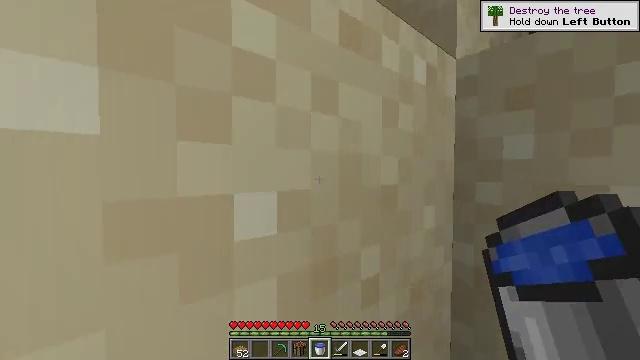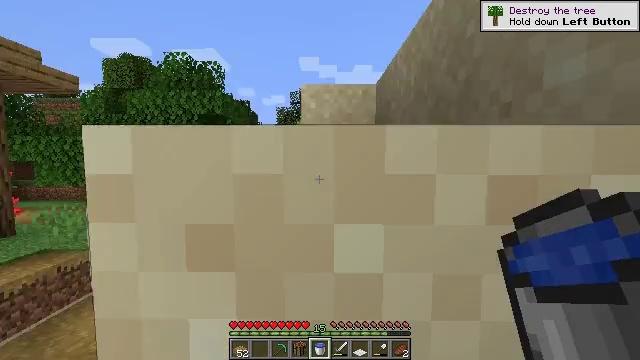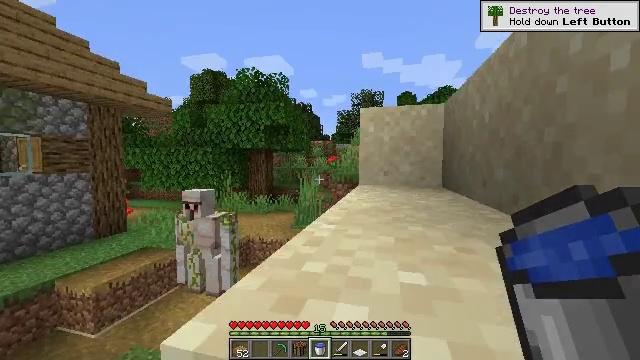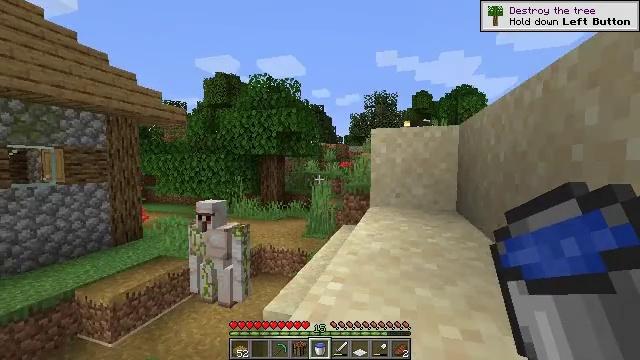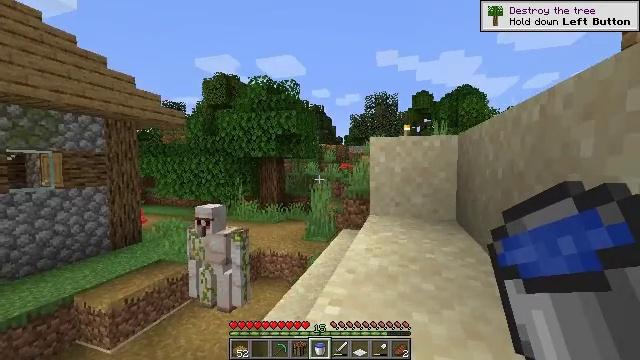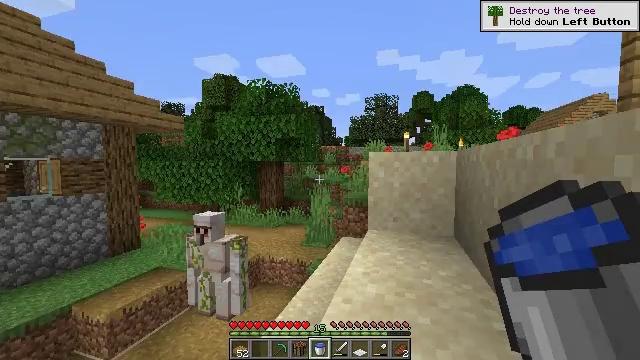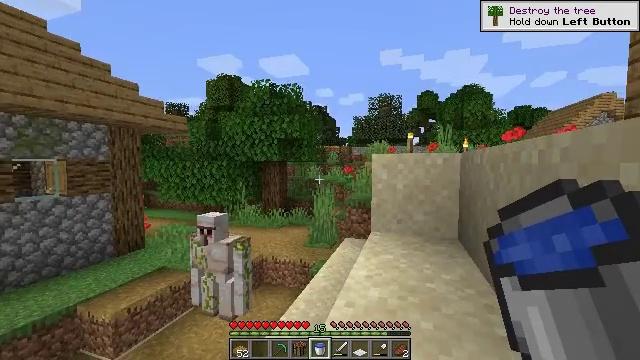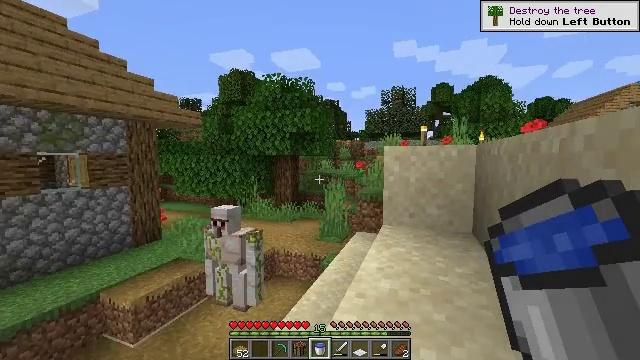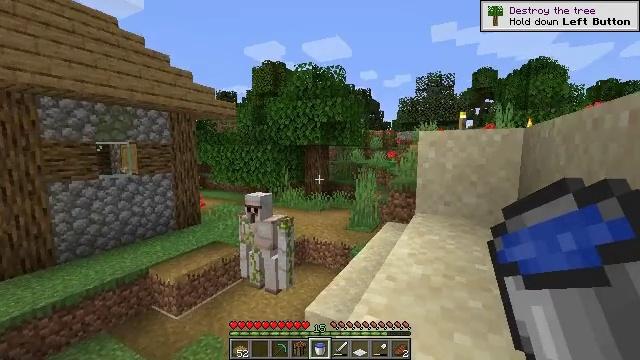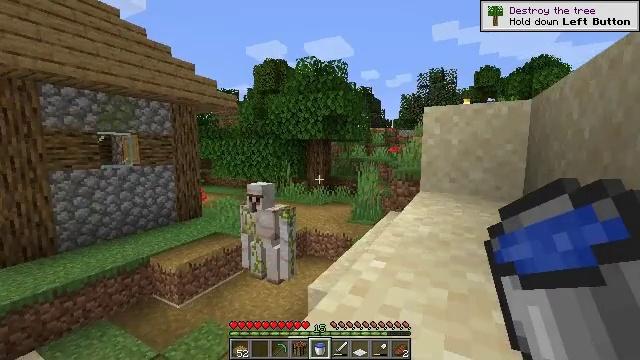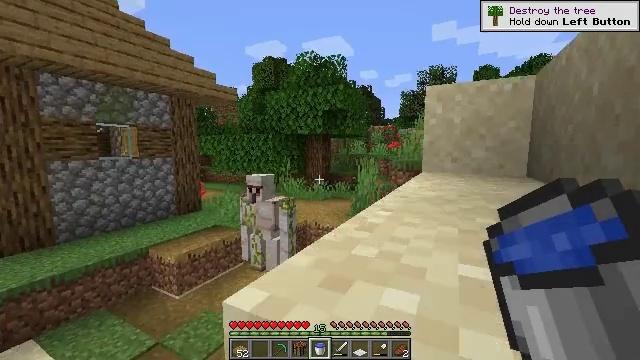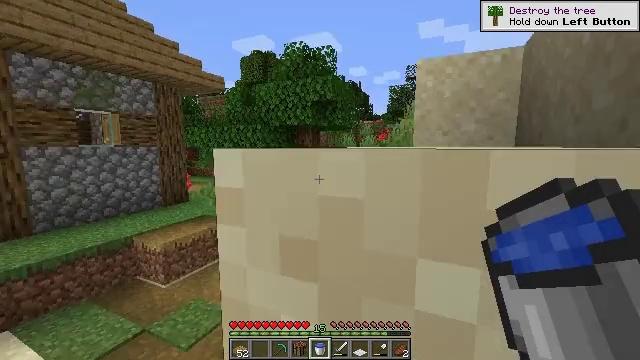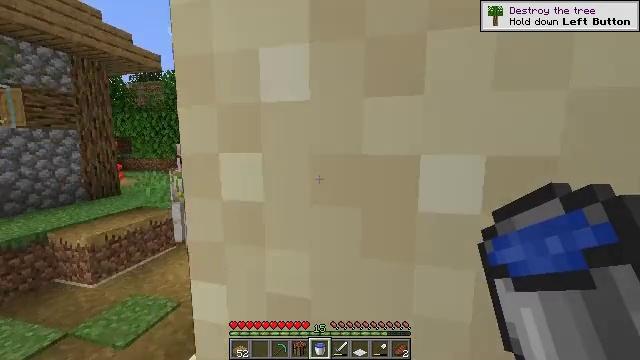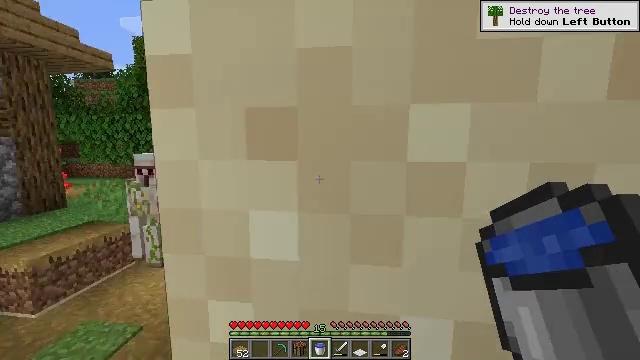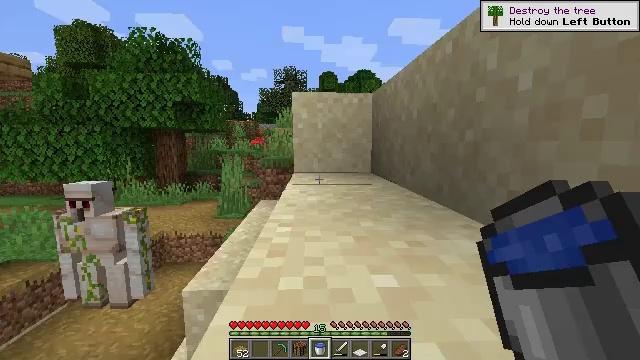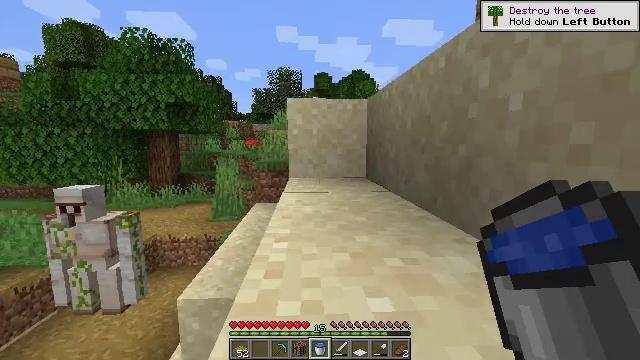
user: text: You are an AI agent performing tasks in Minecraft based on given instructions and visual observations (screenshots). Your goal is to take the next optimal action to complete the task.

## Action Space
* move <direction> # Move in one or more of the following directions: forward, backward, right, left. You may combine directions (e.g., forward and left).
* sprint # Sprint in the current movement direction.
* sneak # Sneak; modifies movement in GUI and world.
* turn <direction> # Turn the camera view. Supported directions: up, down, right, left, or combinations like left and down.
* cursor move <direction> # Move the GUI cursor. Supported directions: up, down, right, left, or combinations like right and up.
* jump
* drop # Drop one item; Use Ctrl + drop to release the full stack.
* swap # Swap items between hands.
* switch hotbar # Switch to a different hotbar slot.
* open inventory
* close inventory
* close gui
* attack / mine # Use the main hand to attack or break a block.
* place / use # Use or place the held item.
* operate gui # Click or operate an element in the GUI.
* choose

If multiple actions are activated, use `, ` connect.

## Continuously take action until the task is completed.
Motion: motion action
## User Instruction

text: Gather some oak planks.
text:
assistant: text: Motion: move forward, sprint, turn left and down, jump
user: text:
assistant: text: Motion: move forward, sprint, turn left, jump
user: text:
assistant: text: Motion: move forward, sprint, turn left, jump
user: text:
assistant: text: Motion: move forward, sprint, jump
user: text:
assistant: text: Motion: move forward, sprint, jump
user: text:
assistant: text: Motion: move forward, sprint, jump
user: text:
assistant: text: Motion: move forward, sprint, turn left and down, jump
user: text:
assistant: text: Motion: move forward, sprint, turn left and down, jump
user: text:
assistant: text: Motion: move forward, sprint, jump
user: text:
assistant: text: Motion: move forward, sprint, jump
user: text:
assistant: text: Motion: move forward, sprint, turn right, jump
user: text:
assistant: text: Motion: move forward, sprint, turn right, jump
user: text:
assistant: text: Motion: move forward, sprint, turn right, jump
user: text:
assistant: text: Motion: move forward, sprint, turn right, jump
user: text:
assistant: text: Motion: move forward, sprint, turn right, jump
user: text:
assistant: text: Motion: move forward, sprint, turn right, jump
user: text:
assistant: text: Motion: move forward, sprint, turn right, jump
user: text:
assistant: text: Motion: move forward, sprint, turn right, jump
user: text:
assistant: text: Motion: move forward, sprint, turn right and up, jump
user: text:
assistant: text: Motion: move forward, sprint, turn right and up, jump
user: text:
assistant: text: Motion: move forward, sprint, turn right, jump
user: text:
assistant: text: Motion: move forward, sprint, jump
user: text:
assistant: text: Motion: move forward, sprint, jump
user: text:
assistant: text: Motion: move forward, sprint, turn right, jump
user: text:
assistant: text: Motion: move forward, sprint, turn right and up, jump
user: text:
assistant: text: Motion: move forward, sprint, turn right, jump
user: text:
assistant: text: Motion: move forward, sprint, jump
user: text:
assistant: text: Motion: move forward, sprint, turn left and down, jump
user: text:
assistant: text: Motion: move forward, sprint, turn left and down, jump
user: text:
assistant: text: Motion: move forward, sprint, turn left and down, jump